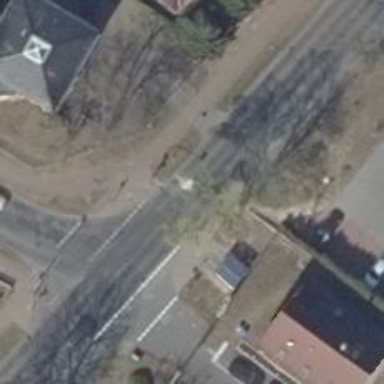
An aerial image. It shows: Tertiary road with asphalt surface. There are separate sidewalks on both sides and lane markings are present.